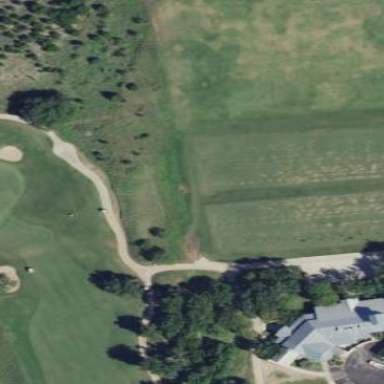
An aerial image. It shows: Grassy area designated as golf tee.